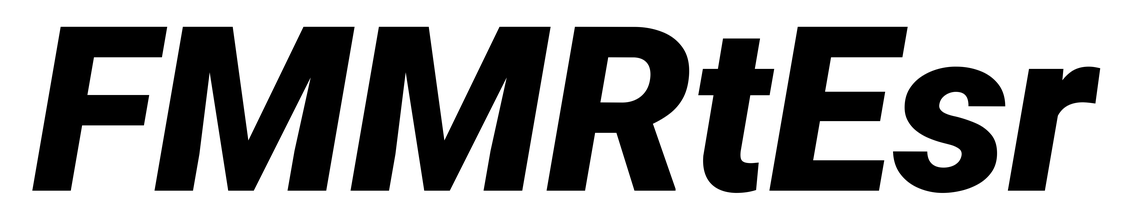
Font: Roboto-Italic_Black_Italic